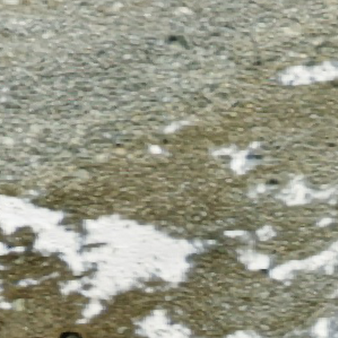
Label: other